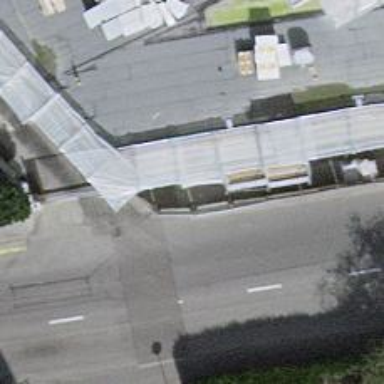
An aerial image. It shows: Unmarked road crossing.